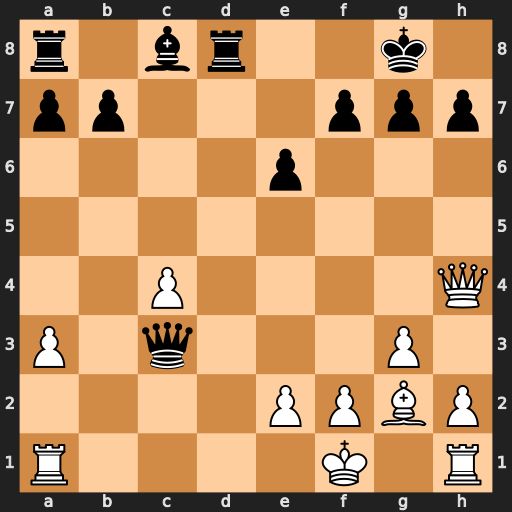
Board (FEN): r1br2k1/pp3ppp/4p3/8/2P4Q/P1q3P1/4PPBP/R4K1R
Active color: w
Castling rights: -
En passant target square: -
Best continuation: Qxd8#